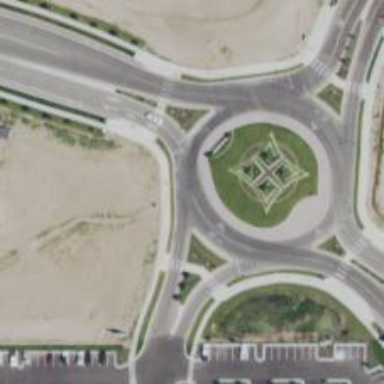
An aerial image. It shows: Tertiary road with asphalt surface leading to roundabout.